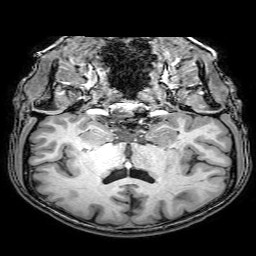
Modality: T1w
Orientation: sagittal
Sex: female
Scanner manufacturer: philips
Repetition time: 0.00816 s
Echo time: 0.00374 s